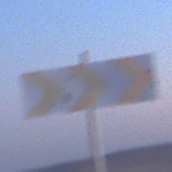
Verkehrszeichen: RichtungstafelnInKurvenGrossLinks
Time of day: SunriseSunset
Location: Outdoor (Nature)
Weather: Clear
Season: NotSpecified
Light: Natural